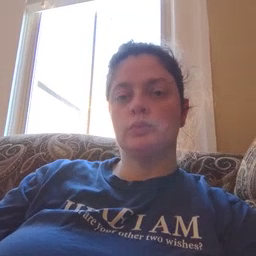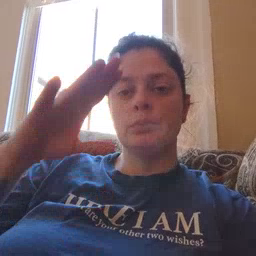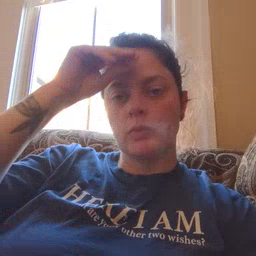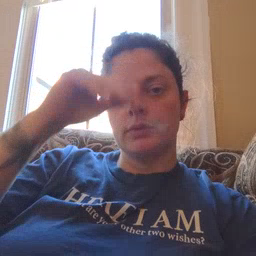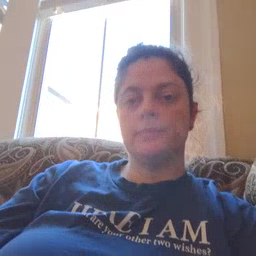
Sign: boy